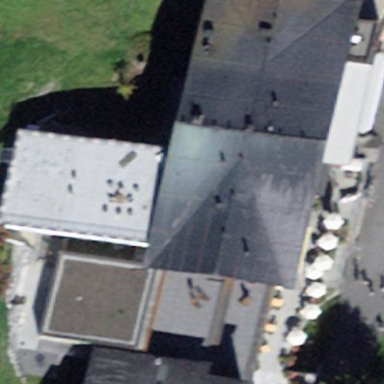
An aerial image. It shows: Building that functions as both restaurant and hotel.